Question: My problem is that i want to display block from left to right. You can see my current effect and red box what I'm expecting to get.
what I'm doing wrong? as i did tried to use float left on nmenu_drop class.

CSS:
'''
.wraper{
margin-left:10px;
float:left;
position:relative;
}
.notification_dropdown{
height:40px;
margin-right:10px;
float: right;
position:relative;
padding-left: 10px;
width:30px;
}
.nmenu_drop{
width:200px;
height:300px;
background:#FFF;
clear:both;
position:absolute;
margin-top:40px;
float:right;
}
.nmenu_drop{
display: none;
}
.notification_dropdown:hover + .nmenu_drop {
display: block;
background:#4B4B4B;
}
.nmenu_drop:hover {
display: block;
}
.notification_dropdown:hover{
background:#4B4B4B;
}
'''
HTML:
'''
<div class="wraper">
<div class="notification_dropdown">
<i class="fa fa-globe" style="font-size: 21;color: #8a8a8a; margin-top: 9px;"></i>
</div>
<div class="nmenu_drop">
notification
</div>
</div>
'''
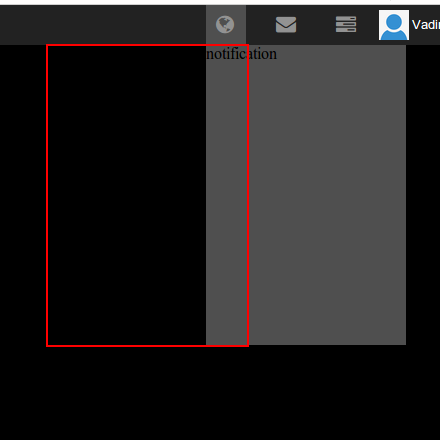
Answer: Try adding:
'''
.nmenu_drop {
right: 0;
}
'''